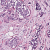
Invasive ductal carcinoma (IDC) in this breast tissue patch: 1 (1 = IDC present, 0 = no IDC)